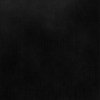
Label: dusty